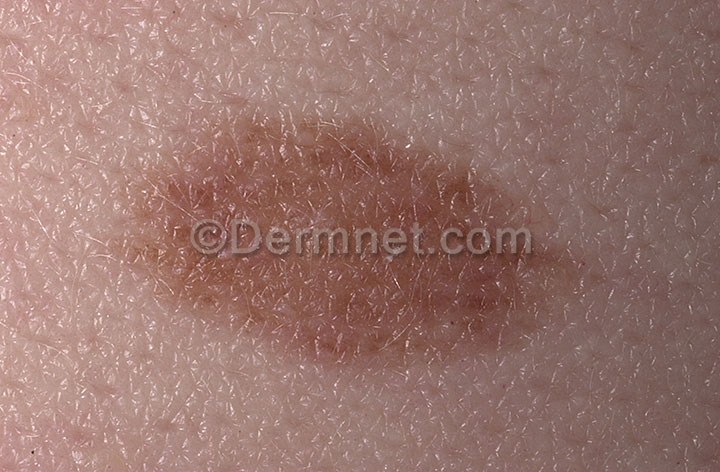
Disease: Melanoma Skin Cancer Nevi and Moles